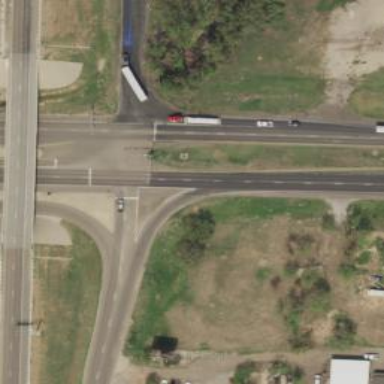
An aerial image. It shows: Trunk highway with expressway features.